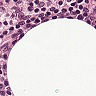
Metastatic tissue present: no